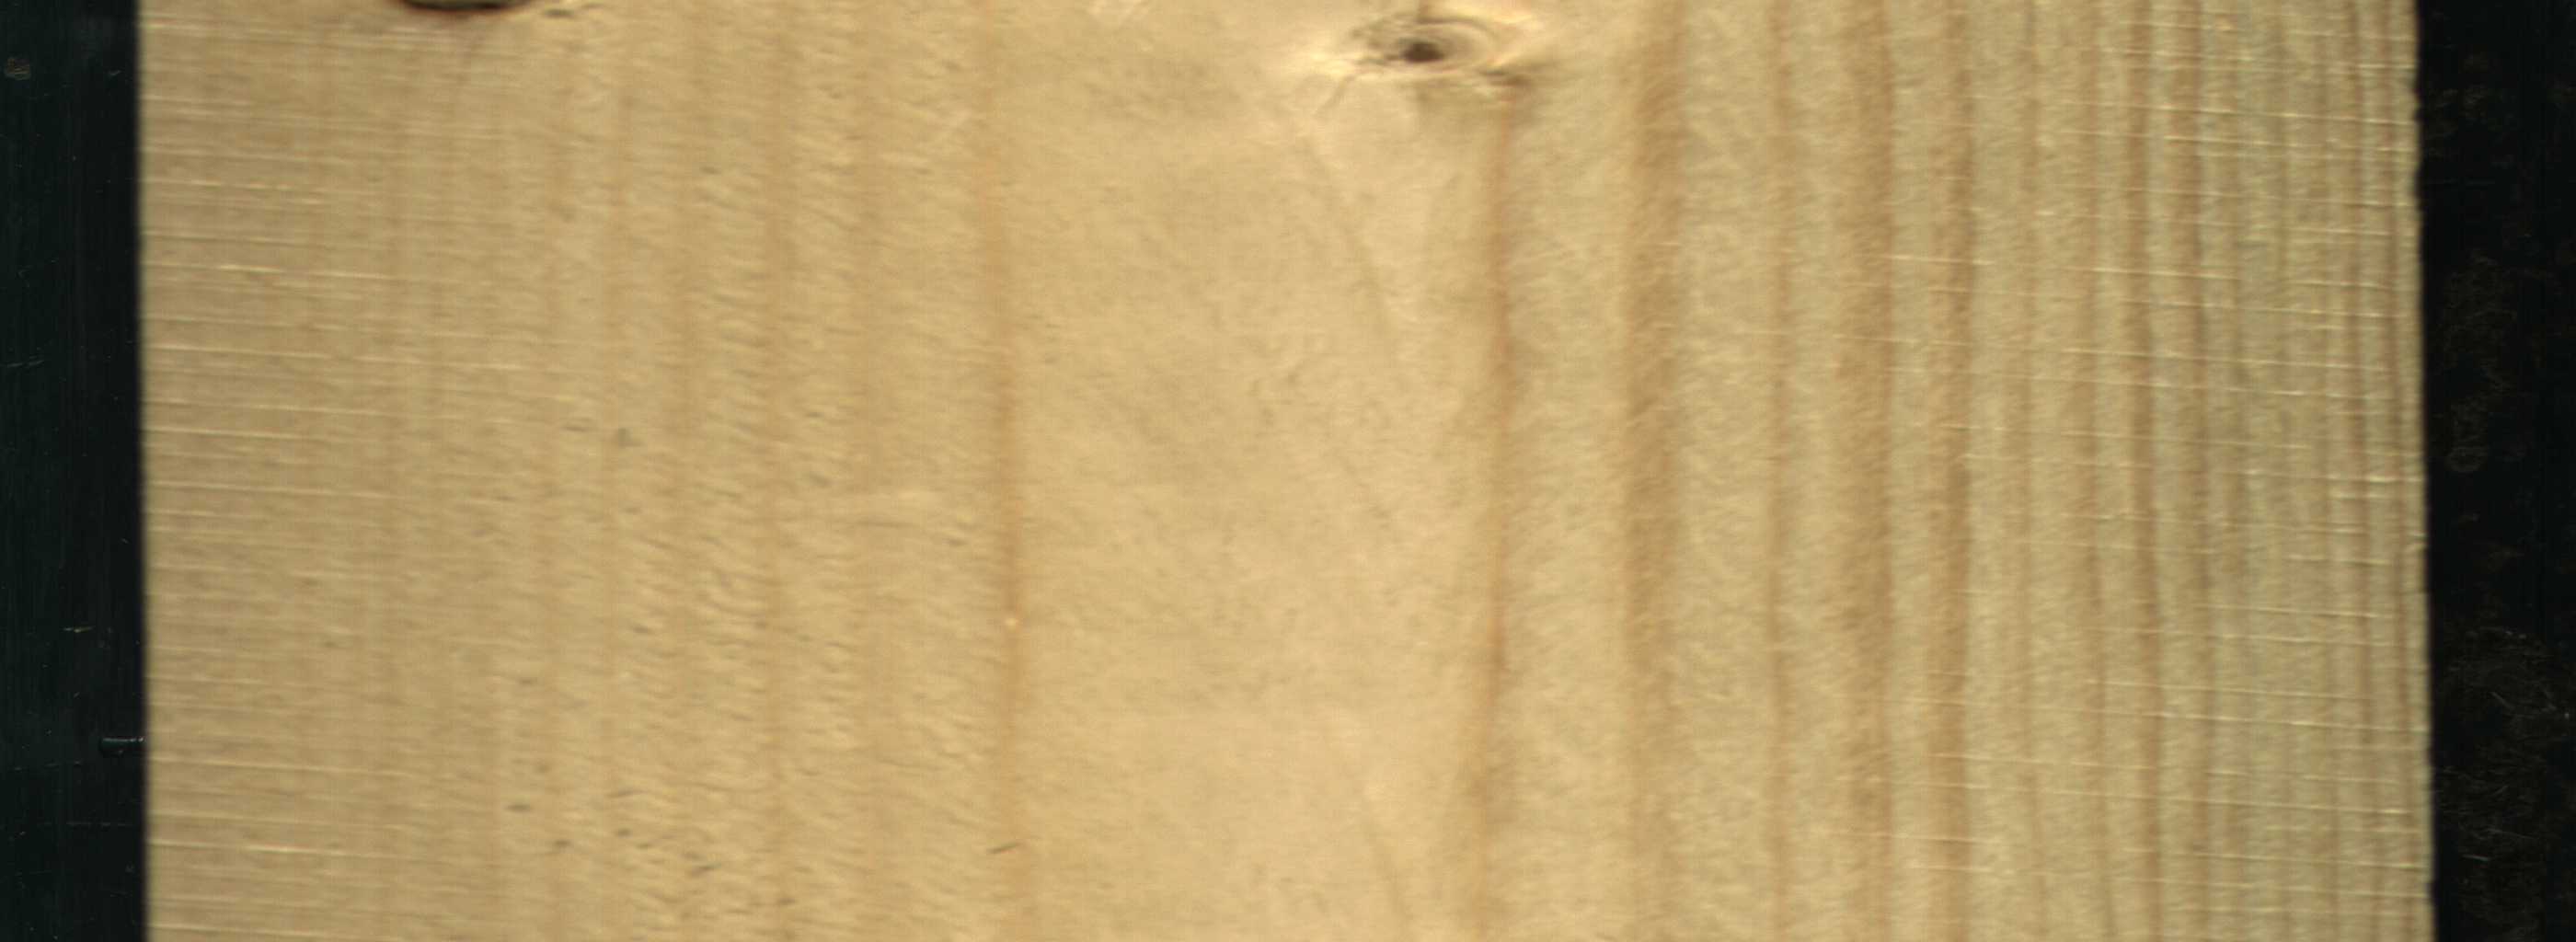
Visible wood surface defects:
Live_Knot
Live_Knot